Question: I'm enhancing a standard html table with the Datatables jQuery plugin. What I have is a list of invoices which are grouped by what is known as a "job" in this particualr industry. So, I have a job description on the "grouping" table row and a list of the individual invoices within that job on subsequent table rows until we hit the next "grouping" table row that corresponds with a different job. In the last table cell on each of these table rows I have a checkbox. See image below for a basic example (sorry, had to sanitize for client).

When a user checks checkbox "#1" (see image), I want the subsequent checkboxes to be checked through "#6". So, in effect, I want the checkbox in each "grouping" row to only check the checkboxes that belong to its respective group.
'''
<!--Grouping Row 1-->
<tr id="group-id-example_insertjobname">
<td colspan="11" data-group="-b-insertjobname" data-group-level="0">
<input type="checkbox" class="check" name="" value="">
</td>
</tr>
<!--Grouping Row 1-->
<tr role="row" class="odd group-item" data-group="-b-XXX">
<td></td>
<td></td>
<td></td>
<td></td>
<td></td>
<td></td>
<td></td>
<td></td>
<td></td>
<td></td>
<td class="pay">
<input type="checkbox" name="PI0" class="Invoice Open" value="">
</td>
</tr>
<tr role="row" class="odd group-item" data-group="-b-XXX">
<td></td>
<td></td>
<td></td>
<td></td>
<td></td>
<td></td>
<td></td>
<td></td>
<td></td>
<td></td>
<td class="pay">
<input type="checkbox" name="PI1" class="Invoice Open" value="">
</td>
</tr>
<tr role="row" class="odd group-item" data-group="-b-XXX">
<td></td>
<td></td>
<td></td>
<td></td>
<td></td>
<td></td>
<td></td>
<td></td>
<td></td>
<td></td>
<td class="pay">
<input type="checkbox" name="PI2" class="Invoice Open" value="">
</td>
</tr>
<!--Grouping Row 2-->
<tr id="group-id-example_insertjobname">
<td colspan="11" data-group="-b-insertjobname" data-group-level="0">
<input type="checkbox" class="check" name="" value="">
</td>
</tr>
<!--Grouping Row 2-->
'''
'''
$(function() {
var ischecked = false;
$('[id^="checkall"]').click(function(e) {
e.stopPropagation();
e.preventDefault();
if (ischecked === false) {
$(".pay input:checkbox").prop("checked", true);
ischecked = true;
} else {
$(".pay input:checkbox").prop("checked", false);
ischecked = false;
}
});
});
'''
I get why this doesn't work. I'm targeting the .pay selector when a grouping checkbox is clicked, and that selector is common to all table cells beneath all grouping levels. I just don't know where to go from here. I looked at nextUntil(), but not sure exactly how to implement that. Thanks for your help!
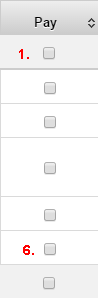
Answer: At its simplest, I'd suggest:
'''
// bind the change event-handler to checkboxes with the class 'change':
$('input[type="checkbox"].check').on('change', function() {
// cache the changed checkbox:
var check = this;
// find the closest 'tr' element:
$(check).closest('tr')
// find the all the subsequent 'tr' elements until we find a 'tr' with an id:
.nextUntil('tr[id]')
// find the checkboxes inside of those 'tr' elements:
.find('input[type="checkbox"]')
// set the checked property equal to state of the changed checkbox:
.prop('checked', check.checked);
});
'''
'''
$('input[type="checkbox"].check').on('change', function() {
var check = this;
$(check).closest('tr').nextUntil('tr[id]').find('input[type="checkbox"]').prop('checked', check.checked);
});
'''
'''
<script src="https://ajax.googleapis.com/ajax/libs/jquery/2.1.1/jquery.min.js"></script>
<table>
<tbody>
<tr id="group-id-example_insertjobname">
<td colspan="11" data-group="-b-insertjobname" data-group-level="0">
<input type="checkbox" class="check" name="" value="">
</td>
</tr>
<!--Grouping Row 1-->
<tr role="row" class="odd group-item" data-group="-b-XXX">
<td></td>
<td></td>
<td></td>
<td></td>
<td></td>
<td></td>
<td></td>
<td></td>
<td></td>
<td></td>
<td class="pay">
<input type="checkbox" name="PI0" class="Invoice Open" value="">
</td>
</tr>
<tr role="row" class="odd group-item" data-group="-b-XXX">
<td></td>
<td></td>
<td></td>
<td></td>
<td></td>
<td></td>
<td></td>
<td></td>
<td></td>
<td></td>
<td class="pay">
<input type="checkbox" name="PI1" class="Invoice Open" value="">
</td>
</tr>
<tr role="row" class="odd group-item" data-group="-b-XXX">
<td></td>
<td></td>
<td></td>
<td></td>
<td></td>
<td></td>
<td></td>
<td></td>
<td></td>
<td></td>
<td class="pay">
<input type="checkbox" name="PI2" class="Invoice Open" value="">
</td>
</tr>
<!--Grouping Row 2-->
<tr id="group-id-example_insertjobname">
<td colspan="11" data-group="-b-insertjobname" data-group-level="0">
<input type="checkbox" class="check" name="" value="">
</td>
</tr>
<!--Grouping Row 2-->
</tbody>
</table>
'''
References:
- <URL>